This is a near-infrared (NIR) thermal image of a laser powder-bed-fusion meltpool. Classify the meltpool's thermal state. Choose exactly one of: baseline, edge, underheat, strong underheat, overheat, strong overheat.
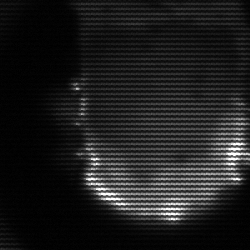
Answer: baseline